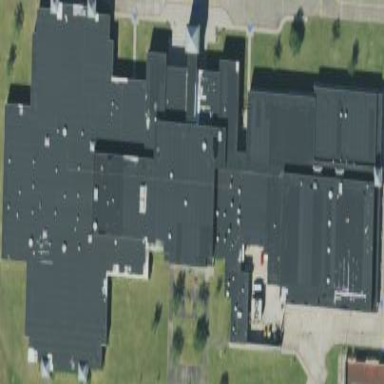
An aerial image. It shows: School building.